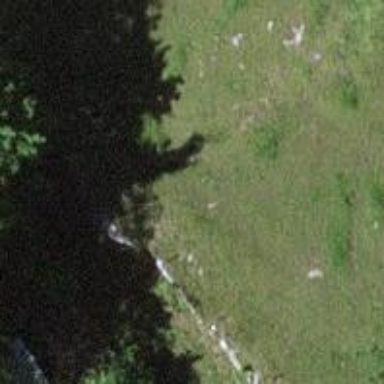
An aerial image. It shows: Dry stone wall barrier.